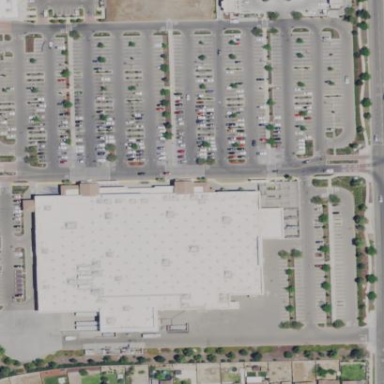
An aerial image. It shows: Retail area.